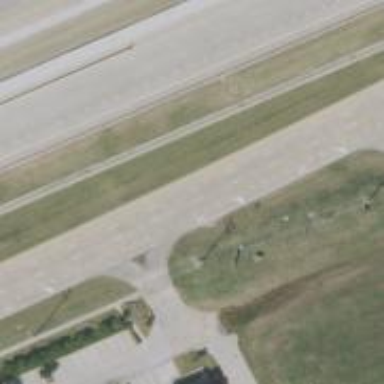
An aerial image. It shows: Secondary road with frontage road.